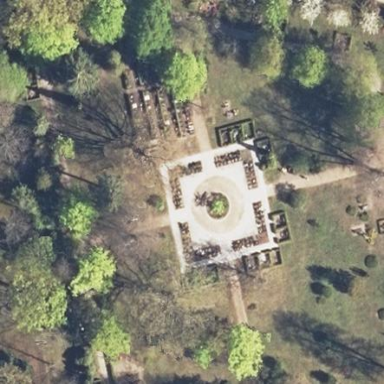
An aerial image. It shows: Cemetery.